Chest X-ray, AP view. Patient: 16 years old, sex M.
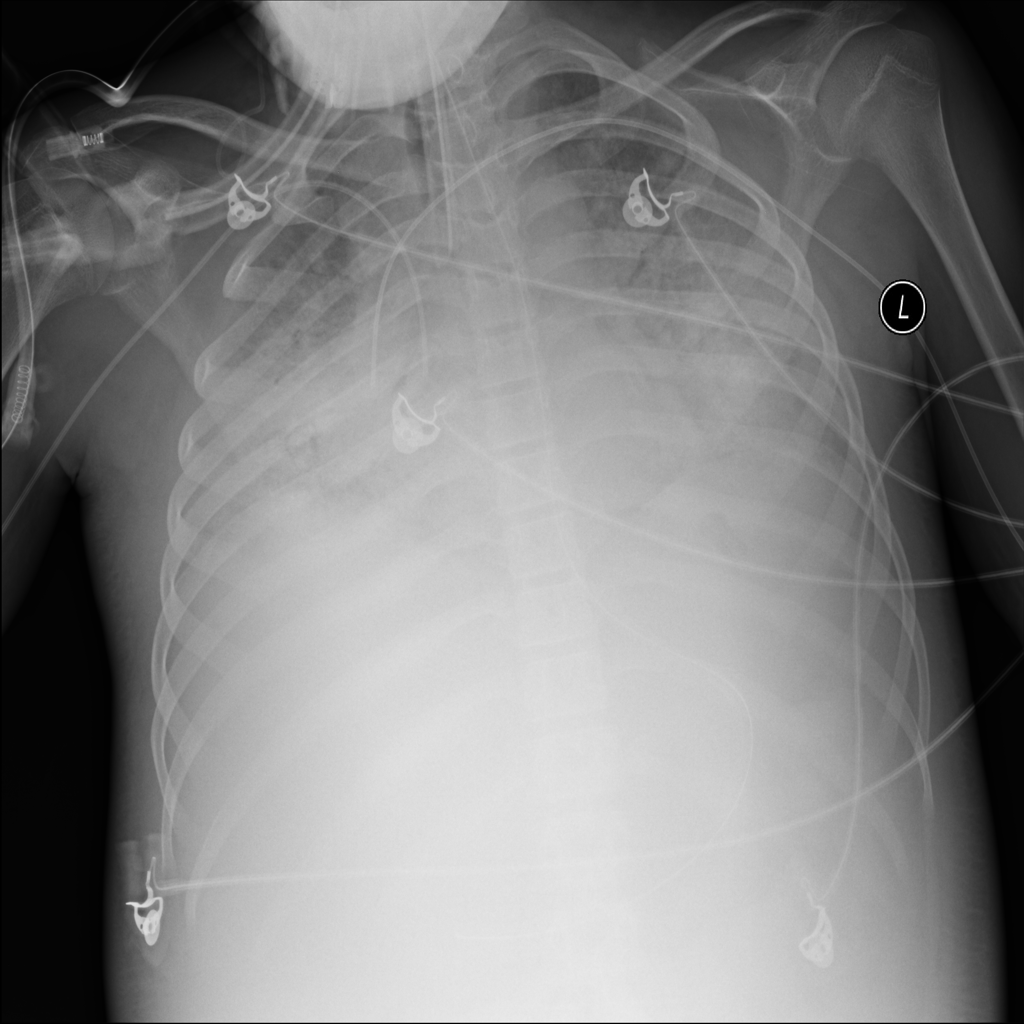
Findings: Infiltration